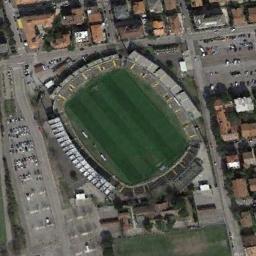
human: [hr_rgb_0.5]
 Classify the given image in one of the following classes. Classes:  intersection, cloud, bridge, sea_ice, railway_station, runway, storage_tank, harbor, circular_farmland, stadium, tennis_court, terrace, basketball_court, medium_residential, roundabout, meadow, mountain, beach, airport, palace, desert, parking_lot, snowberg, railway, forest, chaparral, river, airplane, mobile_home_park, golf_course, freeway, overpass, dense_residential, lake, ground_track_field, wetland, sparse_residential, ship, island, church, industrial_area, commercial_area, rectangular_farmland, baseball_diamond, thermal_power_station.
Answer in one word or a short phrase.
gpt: stadium